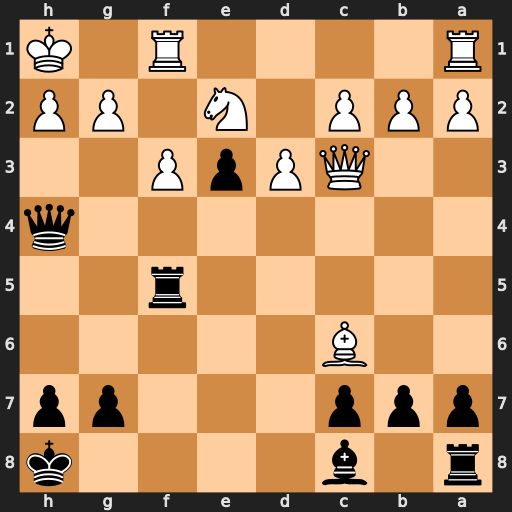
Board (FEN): r1b4k/ppp3pp/2B5/5r2/7q/2QPpP2/PPP1N1PP/R4R1K
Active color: b
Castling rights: -
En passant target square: -
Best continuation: Rh5 Qe5 Rxe5